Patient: sex M, age 80
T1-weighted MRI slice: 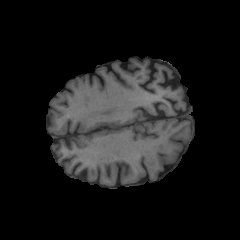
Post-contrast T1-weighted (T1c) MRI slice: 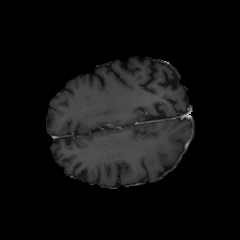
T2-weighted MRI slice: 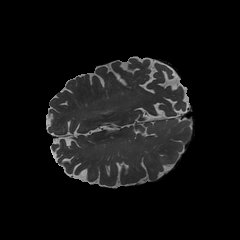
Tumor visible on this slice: no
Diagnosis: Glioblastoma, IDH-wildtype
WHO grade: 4